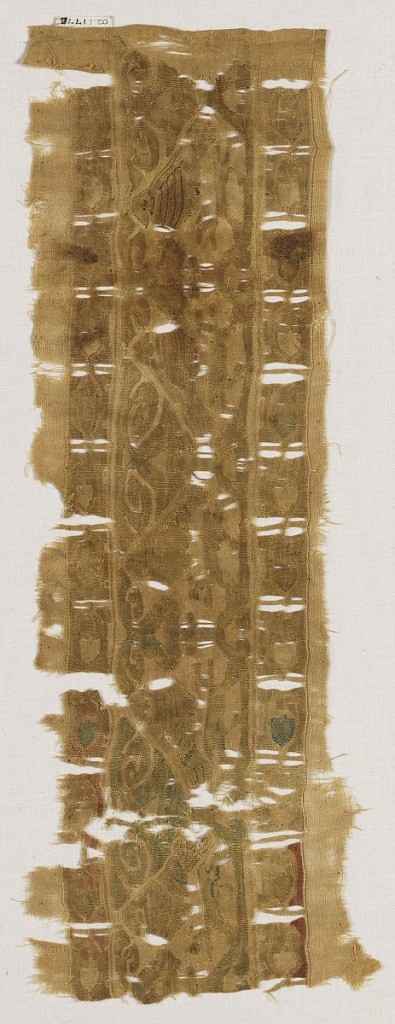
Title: Band fragments
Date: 10th–12th century
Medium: linen, silk Technique: plain weave and tapestry weave
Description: Bands of confronted birds in an arrangement of triangles.